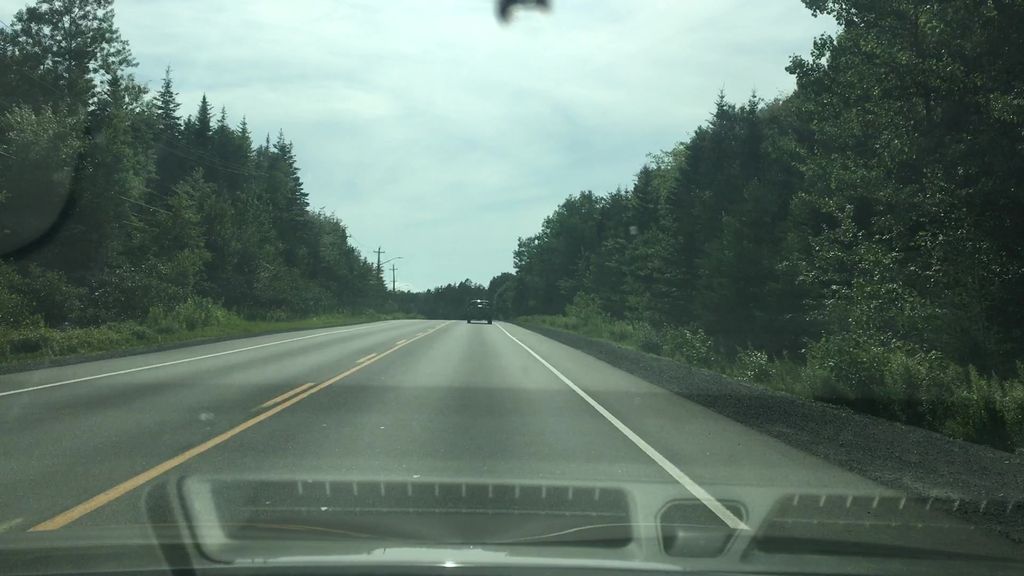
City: halifax